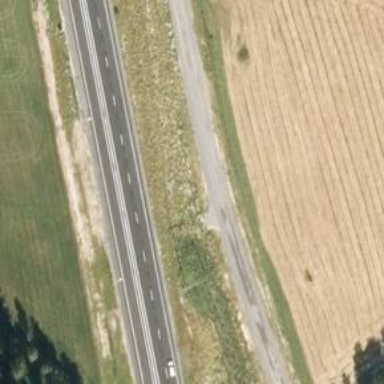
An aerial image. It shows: Asphalt trunk highway.